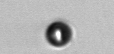
Label: bead